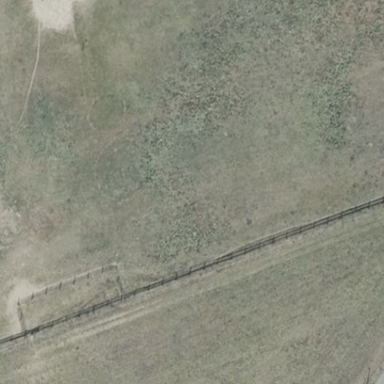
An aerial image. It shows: Area covered with grass.